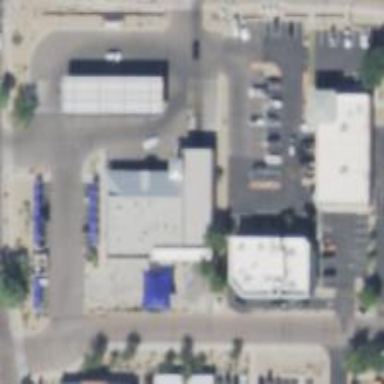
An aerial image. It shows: Convenience shop.